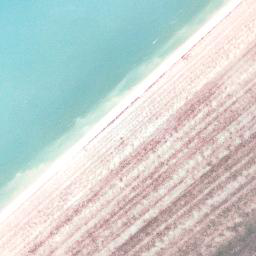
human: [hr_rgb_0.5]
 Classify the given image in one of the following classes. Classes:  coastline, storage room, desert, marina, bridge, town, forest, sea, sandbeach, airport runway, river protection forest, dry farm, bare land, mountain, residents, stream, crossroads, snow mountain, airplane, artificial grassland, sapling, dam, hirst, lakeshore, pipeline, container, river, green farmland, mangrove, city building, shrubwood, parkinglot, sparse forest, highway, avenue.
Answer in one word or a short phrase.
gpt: coastline